Question: I am trying to read and load a image from javascript to html 5 canvas element. This works just fine in ubuntu mozilla and andriod mobile browser but ubuntu chrome does not show me the image. My code is as follows.
'''
function readImage()
{
var img = new Image();
var c=document.getElementById("myCanvas");
var ctx=c.getContext("2d");
img.src = "img/1.jpg";
img.onload = function ()
{
ctx.drawImage(img,0,0);
};
}
window.onload = function (){
readImage();
}
'''
Am I doing some thing wrong or is it just chrome messing with me just for fun of it..I attached a code with canvas and img element below.
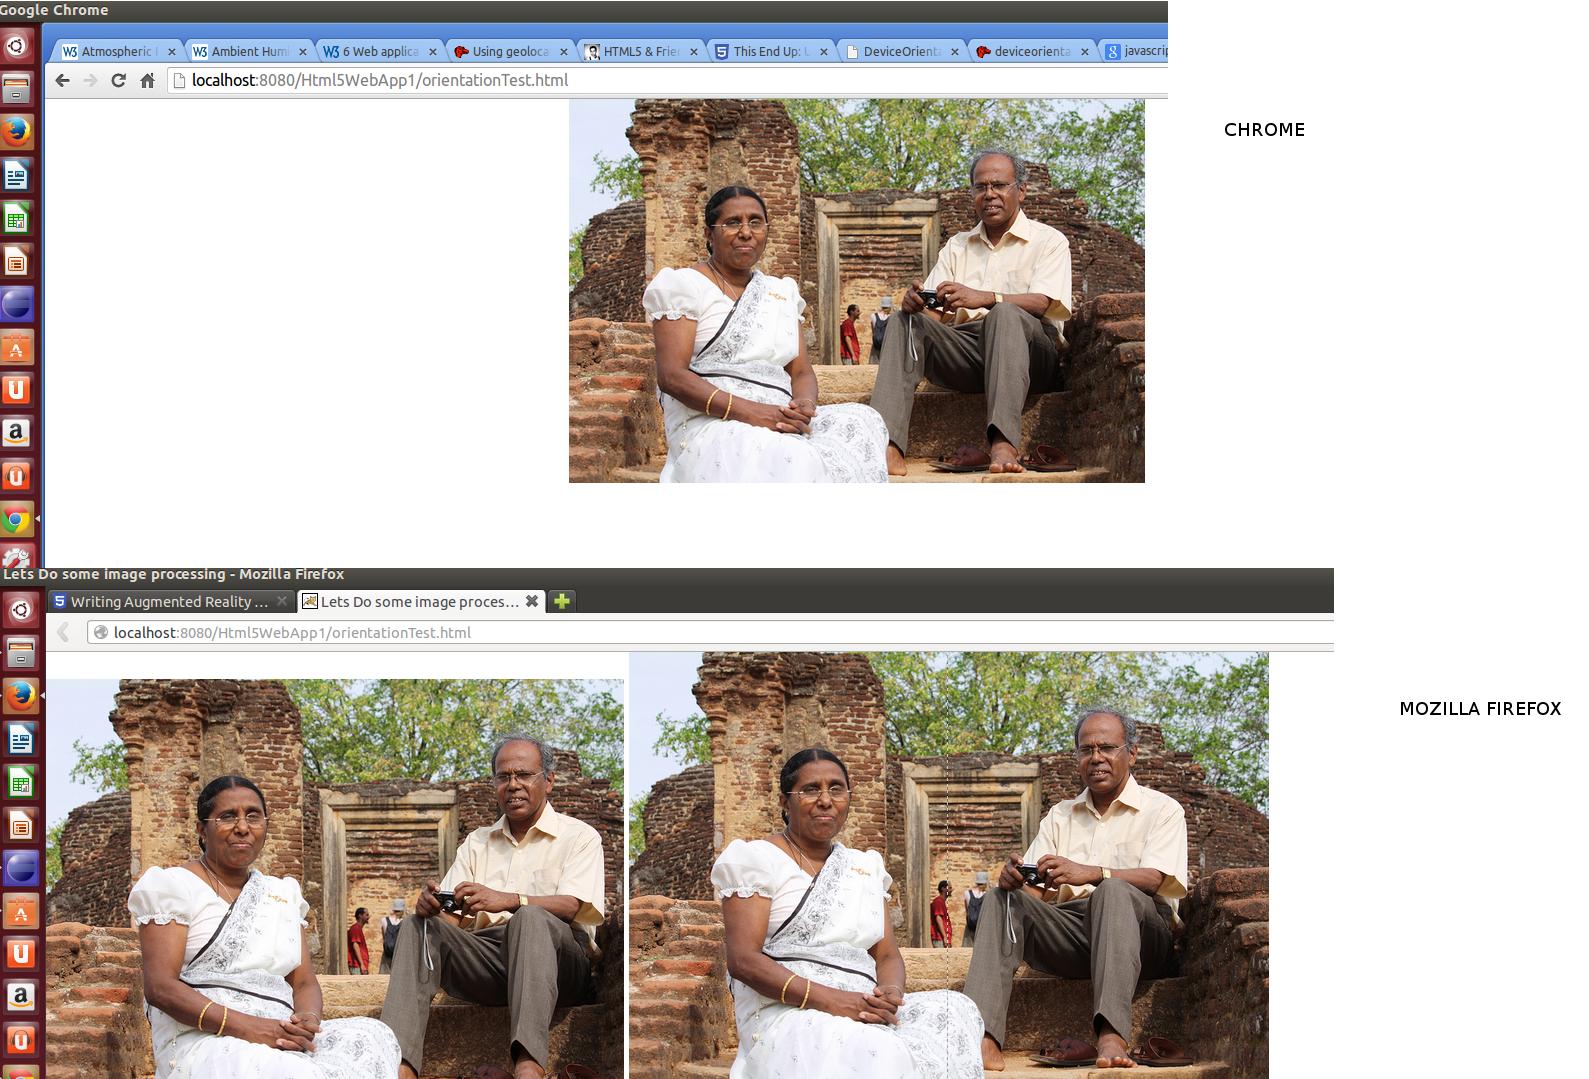
Answer: You could experience a Chrome bug related to 'new Image' which fails in some versions (<URL>.
Try with the following work-around using 'document.createElement()' instead:
'''
function readImage() {
var img = document.createElement('img'); // this will work in Chrome too
var c=document.getElementById("myCanvas");
var ctx=c.getContext("2d");
img.onload = function() {
ctx.drawImage(img,0,0);
};
img.src = "img/1.jpg"; // put src after onload
}
window.onload = readImage;
'''